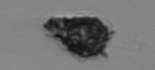
Label: Syracosphaera_pulchra